Question:
How to insert parent table primary keys ids into Child table using foreign key references in sql server?
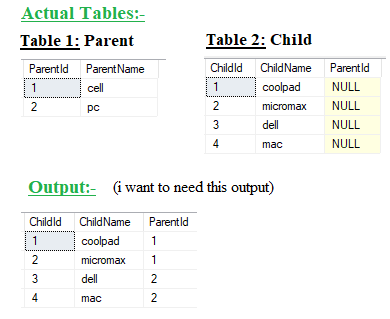
Answer: > As your question is not clear, this answer still can be edited according to the information you provide.
The only thing I can imagine you are trying to do is:
'''
UPDATE Child
SET ParentID = CASE WHEN ChildID IN (1, 2) THEN 1 ELSE 2 END;
SELECT *
FROM Child;
'''
Which will return:
'''
+---------+-----------+----------+
| ChildID | ChildName | ParentID |
+---------+-----------+----------+
| 1 | CollPad | 1 |
| 2 | MicroMax | 1 |
| 3 | Dell | 2 |
| 4 | Mac | 2 |
+---------+-----------+----------+
'''
If this is not the case, please edit your question to include more information and description to the issue you are trying to acheive.